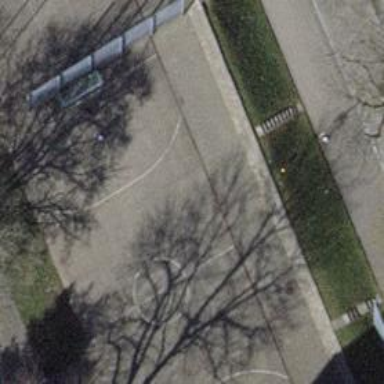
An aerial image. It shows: Asphalt pitch used for handball and soccer.